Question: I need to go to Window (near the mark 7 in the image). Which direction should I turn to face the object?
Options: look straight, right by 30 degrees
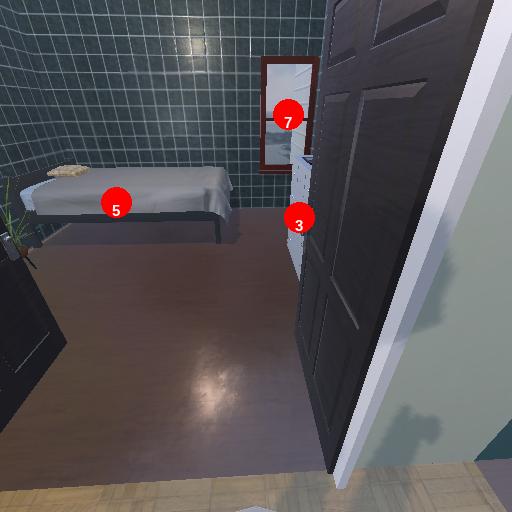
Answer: look straight